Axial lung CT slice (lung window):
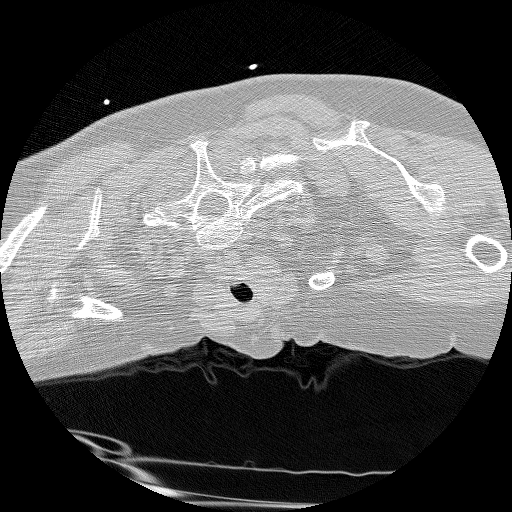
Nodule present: no